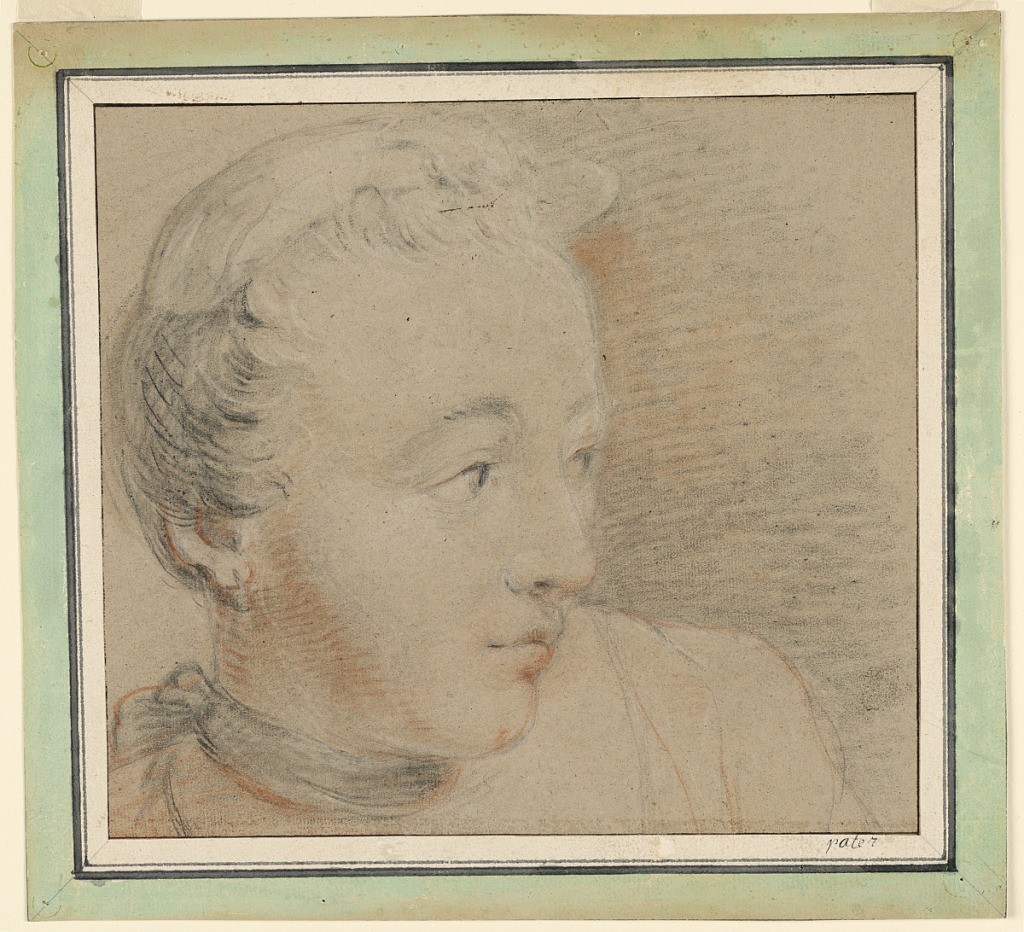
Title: Portrait of a Woman
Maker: Jean Baptiste Joseph Pater, French, 1695 – 1736
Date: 1720–1736
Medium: Red, black, and white chalk on paper
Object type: Drawing
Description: Female head and left shoulder in three-quarter profile turned rightward. She wears a blue/grey ribbon tied at the back of the neck.